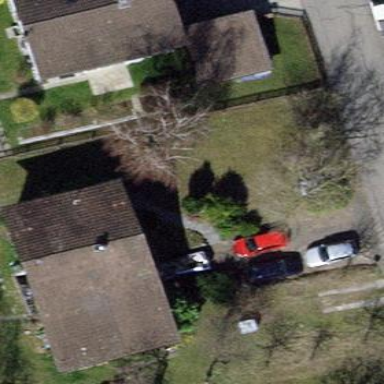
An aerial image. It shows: Gabled roofed house.